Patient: sex M, age 31
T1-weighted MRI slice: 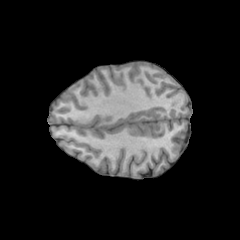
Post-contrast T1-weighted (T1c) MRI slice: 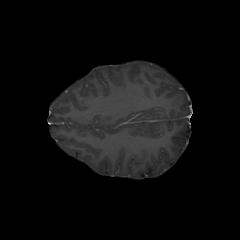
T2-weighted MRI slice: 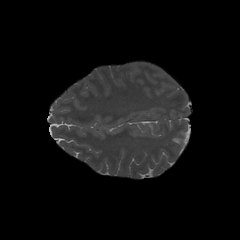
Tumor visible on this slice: no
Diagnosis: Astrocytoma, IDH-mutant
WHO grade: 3